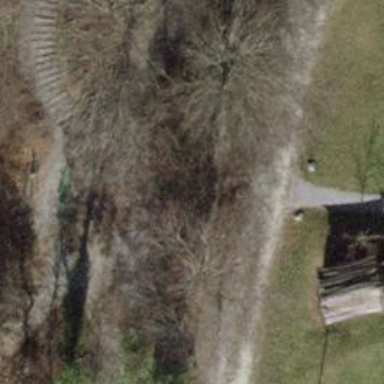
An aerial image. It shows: Bench for seating.